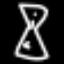
Label: hourglass